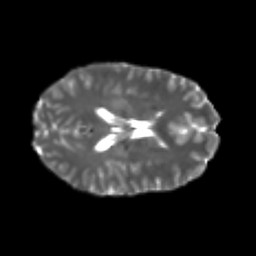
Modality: T2w
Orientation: axial
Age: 25
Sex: female
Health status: healthy
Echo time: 0.074 s